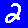
Digit: 2